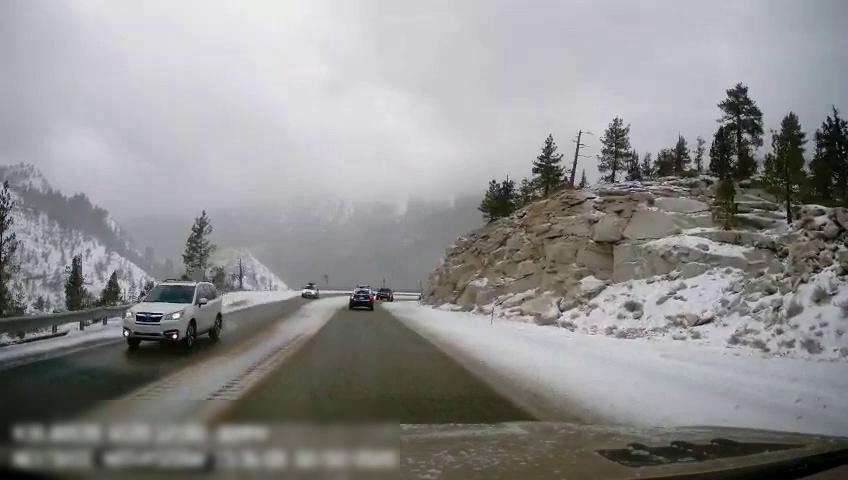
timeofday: Day
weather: Snowy
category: Drivable Space
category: Vehicles | SUV
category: Vehicles | SUV
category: Vehicles | Truck
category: Vehicles | Car
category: Lanes | Current Lane
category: Lanes | Current Lane
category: Lanes | Opposite Lane